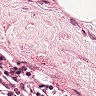
Metastatic tissue present: no